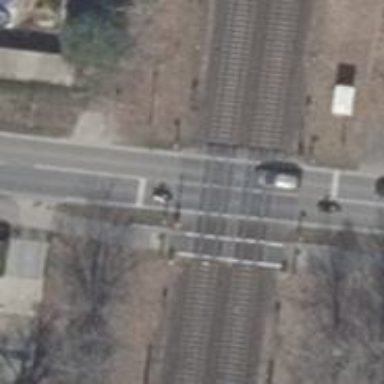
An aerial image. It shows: Level railway crossing with lights and barriers.